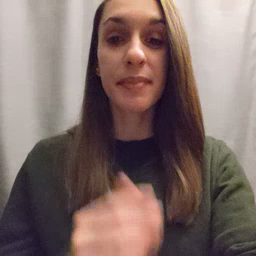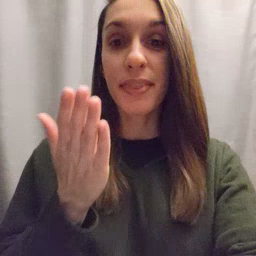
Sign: there